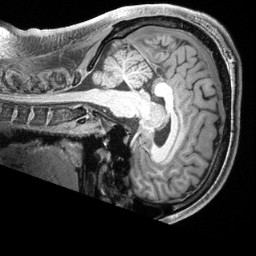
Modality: T1w
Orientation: sagittal
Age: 22
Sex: male
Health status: ill
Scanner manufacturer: siemens
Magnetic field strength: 3 T
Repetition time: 2.4 s
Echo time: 0.00222 s